Interaction volume radius: 5 \u00c5
Interaction volume height: 20 \u00c5
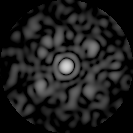
Disorder parameter: 0.7182